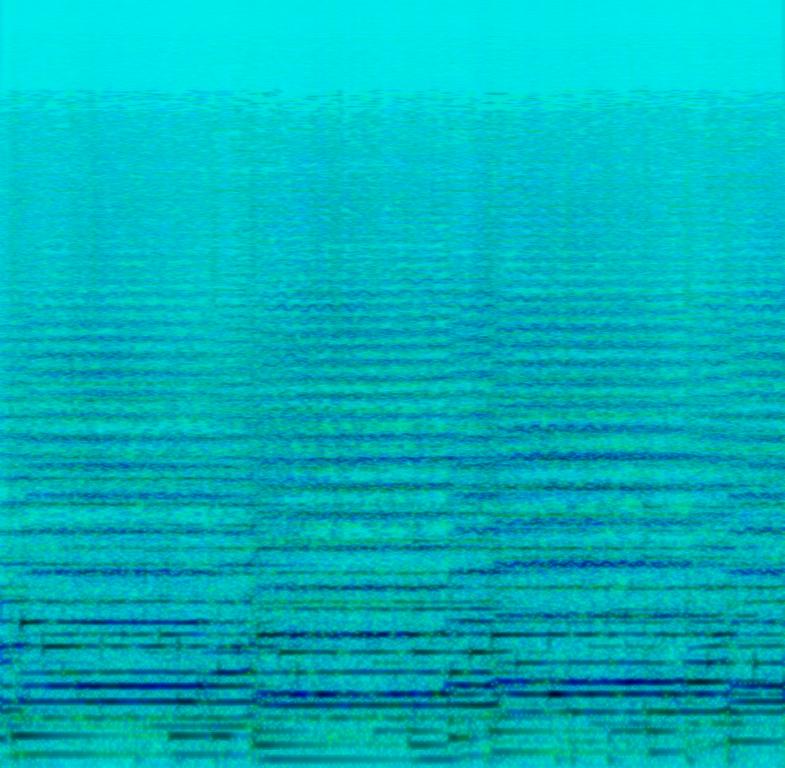
This is a modern classical instrumental piece. The melody is played by an orchestra with the strings section as the lead, the piano playing an arpeggio and the bass guitar carrying the background. There is a light percussive element resembling a tambourine keeping the rhythmic background. The piece has a melodic, story-telling mood to it which would make it the perfect choice to use in a movie soundtrack, especially a romantic movie.